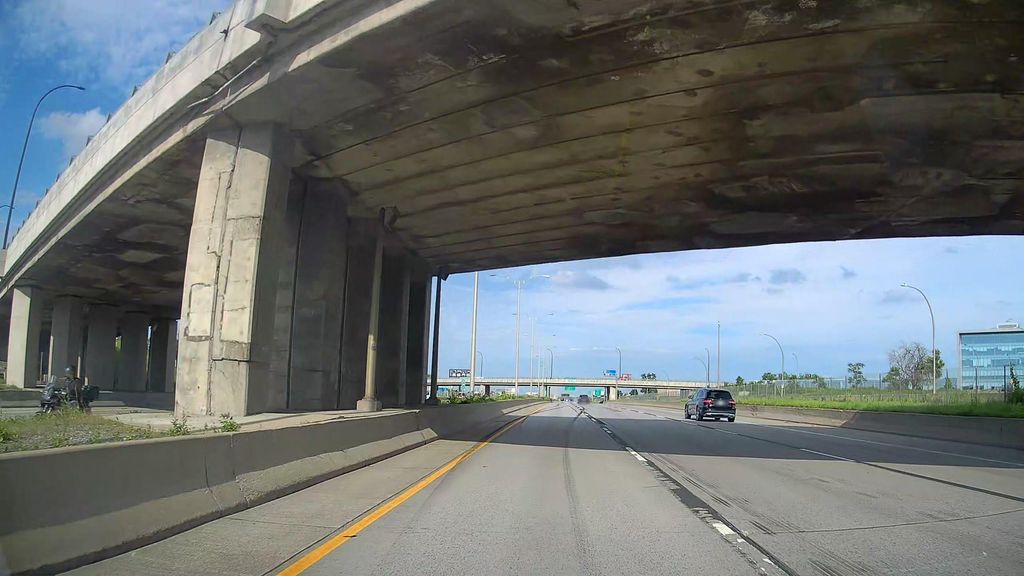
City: montreal